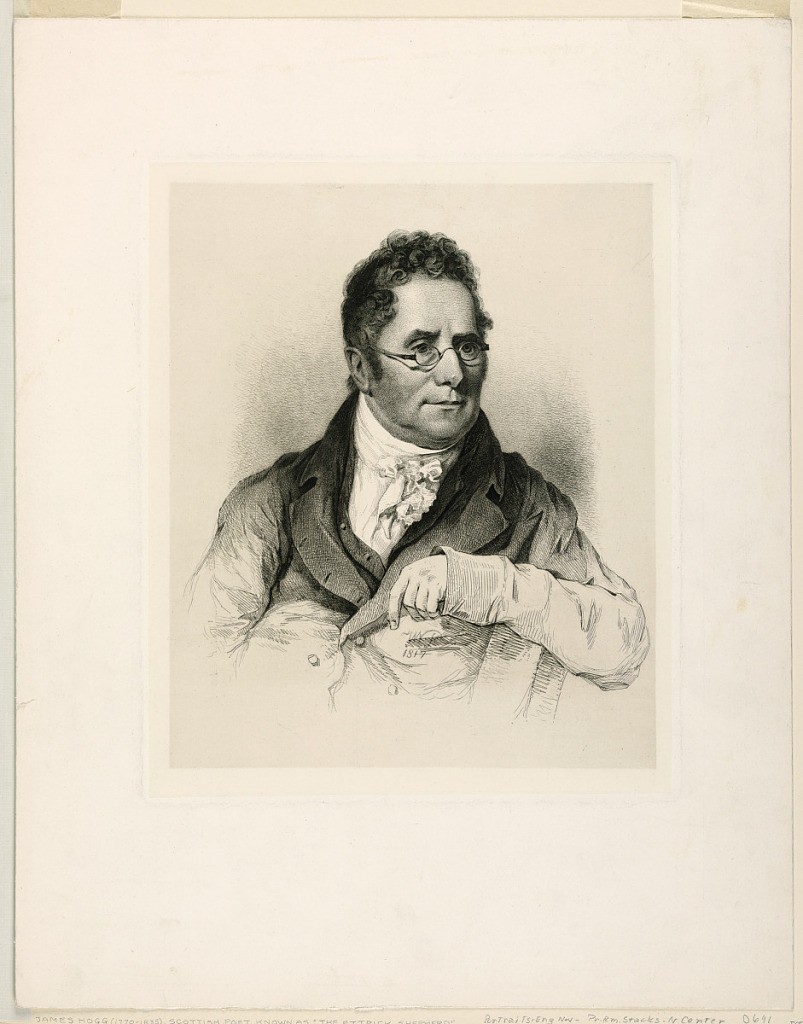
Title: Portrait of James Hogg
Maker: William Nicholson, British, 1781 - 1844
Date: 1817
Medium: Etching on paper
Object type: Print
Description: Half-length portrait of the Scottish poet, James Hogg (1770-1835), known as "The Ettrick Shepherd," shown seated facing frontally, his gaze directed to the right. His left elbow rests on the back of the chair.